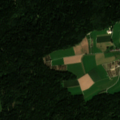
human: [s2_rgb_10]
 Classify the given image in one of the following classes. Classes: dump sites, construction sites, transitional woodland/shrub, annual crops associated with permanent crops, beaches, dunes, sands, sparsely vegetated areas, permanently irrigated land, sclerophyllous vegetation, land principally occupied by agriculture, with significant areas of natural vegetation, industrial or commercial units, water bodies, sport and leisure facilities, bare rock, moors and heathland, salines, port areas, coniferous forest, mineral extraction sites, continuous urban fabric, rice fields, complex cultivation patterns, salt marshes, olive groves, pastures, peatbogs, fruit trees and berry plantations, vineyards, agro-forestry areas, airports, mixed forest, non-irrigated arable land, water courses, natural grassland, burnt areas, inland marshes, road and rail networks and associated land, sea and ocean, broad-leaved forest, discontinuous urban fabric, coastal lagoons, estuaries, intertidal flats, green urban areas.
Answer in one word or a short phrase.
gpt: non-irrigated arable land, coniferous forest